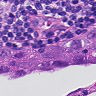
Metastatic tissue present: yes